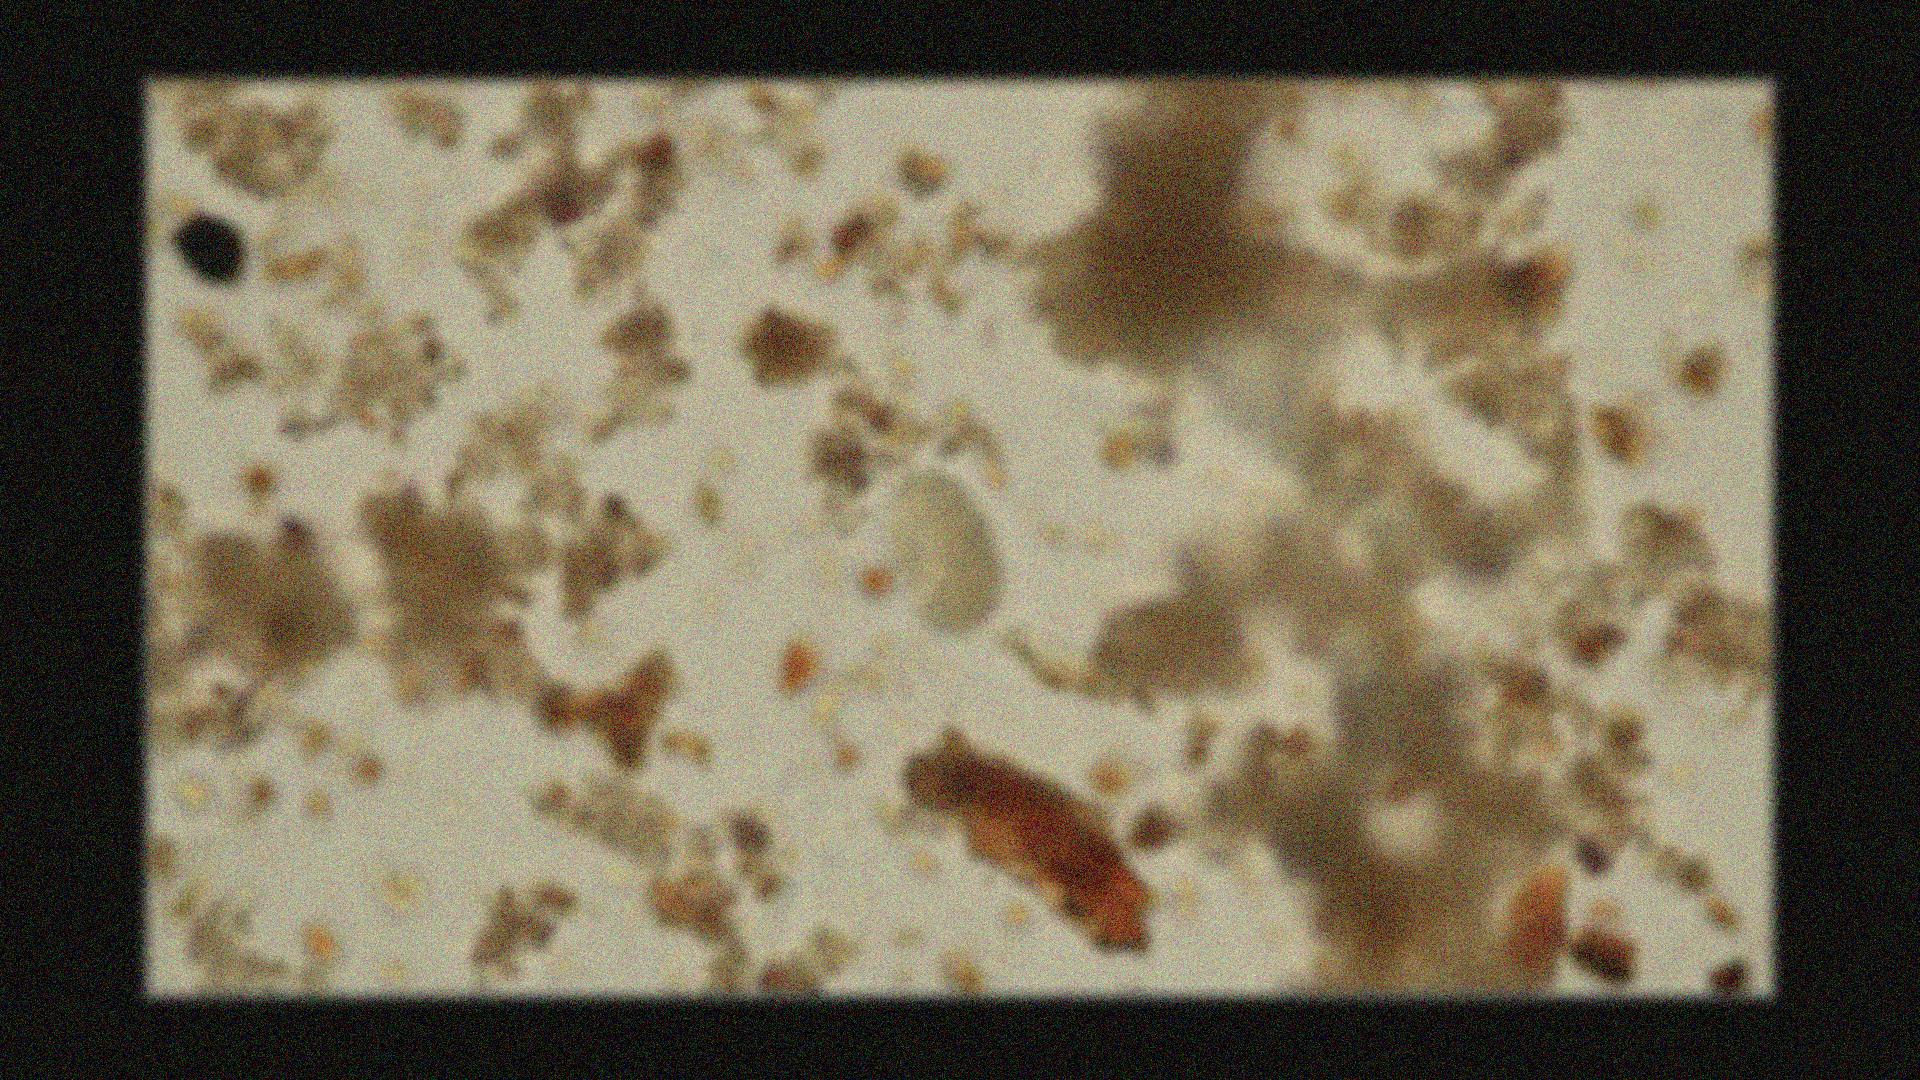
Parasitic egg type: Hookworm egg